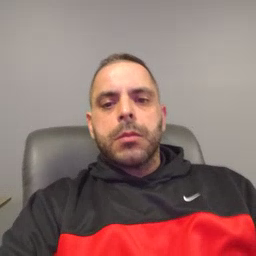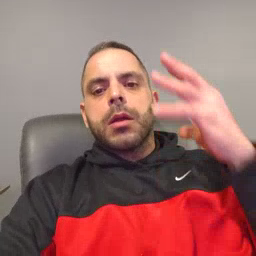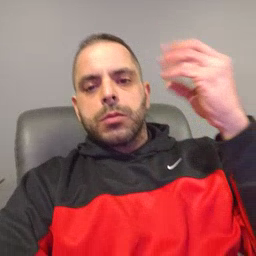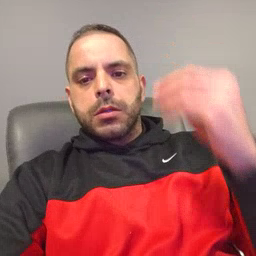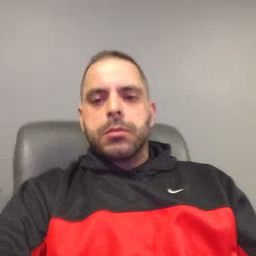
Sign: outside